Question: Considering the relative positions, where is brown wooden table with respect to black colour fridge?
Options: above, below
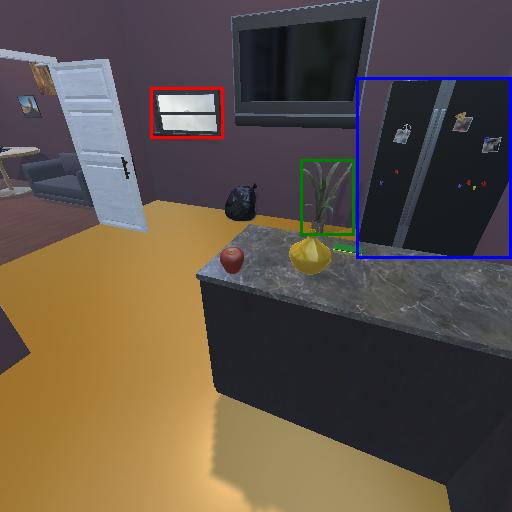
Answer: above